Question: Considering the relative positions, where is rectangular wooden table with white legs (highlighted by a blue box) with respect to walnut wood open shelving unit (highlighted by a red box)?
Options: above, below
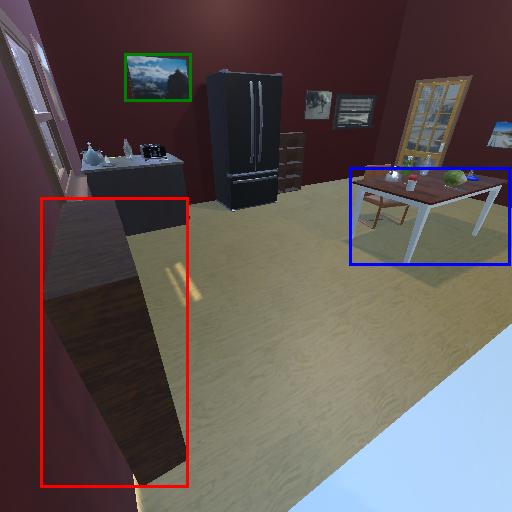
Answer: above